Question: I have done some research on the difference between segmentation using global thresh-holding and adaptive thresh-holding and here is my understanding...
Note: Assume a 16-bit grayscale image
Global thresh-holding: define a pixel value 0-65535. Scan through the image, make every value below the thresh-hold black, otherwise, make it white.
Adaptive thresh-holding: Define a thresh hold for every pixel, then determine whether to make it white or black.
My question is: for adaptive thresh-holding, how do I decide what the threshold is for every pixel?
EDIT:
So looking at this diagram, N would be the number of pixels in the image. Theta represents the thresh-hold. I have no idea what the while loop condition is... I don't know what the stuff inside the while loop is but I understand how to compute it.
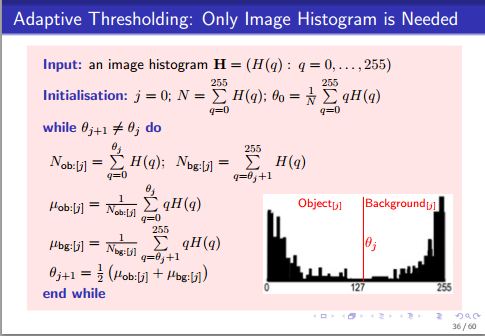
Answer: If your'e looking for a simple adaptive thresholding, then you have 2 parameters:
- -
Now you need to create an image of the adaptive threshold - AT.
To generate AT - For the whole image you apply filtering based on your criterion.
For each pixel p - AT(p) = the median/mean/etc.. of the local neighborhood:
'''
[(p-WS.x, p-WS.y), (p+WS.x, p+WS.y)]
'''
if criterion is median - it is median filter (non linear) -
'''
AT = medfilter (IM, WS)
'''
else if the criterion is averae - average filter (linear) using a kernel (the average kernel)
'''
AV = createAverageKernel (WS)
AT = IM * AV ("*" is a convolution)
'''
There may be a special filter, for any other kind of criterion
Then, you can apply the thresholding of the image IM, using AT.
'''
B_IM (p) = (IM (p) > AT (p)) ? 1 : 0
'''
As for the adaptive thresholding algorithm in the question - it is a histogram based iterative algorithm to compute the threshold.
However, the histogram can be applied on the whole image (), or on a neighborhood of the pixel ().
So this algorithm can be applied either global or local. So in your case, this is the criterion function. It's just a more sophisticated function then media, mean, etc..
For the algorithm:
First you initialize theta (the threshold) with uniform value - the weighted average of the histogram.
While condition - you iterate until the former threshold equals the current threshold.
In the loop - .
Define lower value and upper value. Lower value is the weighted average of the histogram part that is lower than the current threshold value, and in similar manner the upper value.
The current theta value is the average between the lower and the upper weighted average